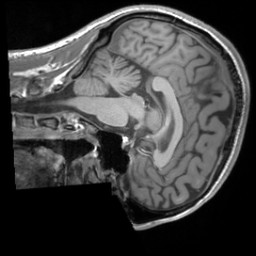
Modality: T1w
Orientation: sagittal
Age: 27
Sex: male
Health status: healthy